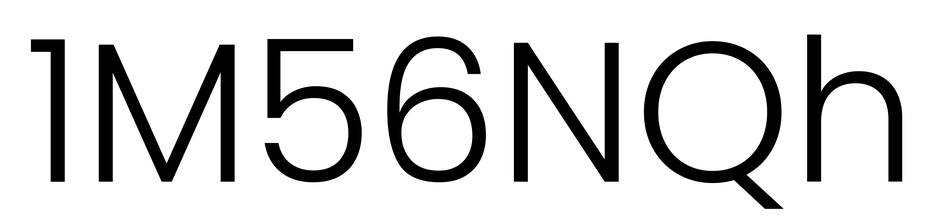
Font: Poppins-Light